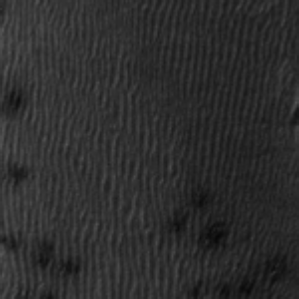
Label: frost